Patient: sex M, age 70
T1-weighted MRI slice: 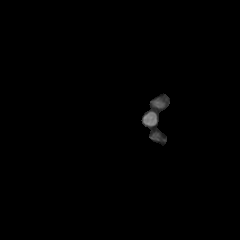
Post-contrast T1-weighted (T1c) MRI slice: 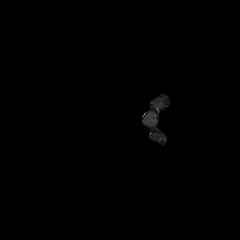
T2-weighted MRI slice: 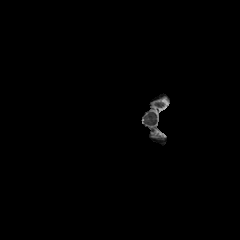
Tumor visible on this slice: no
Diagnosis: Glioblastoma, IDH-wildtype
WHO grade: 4